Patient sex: M
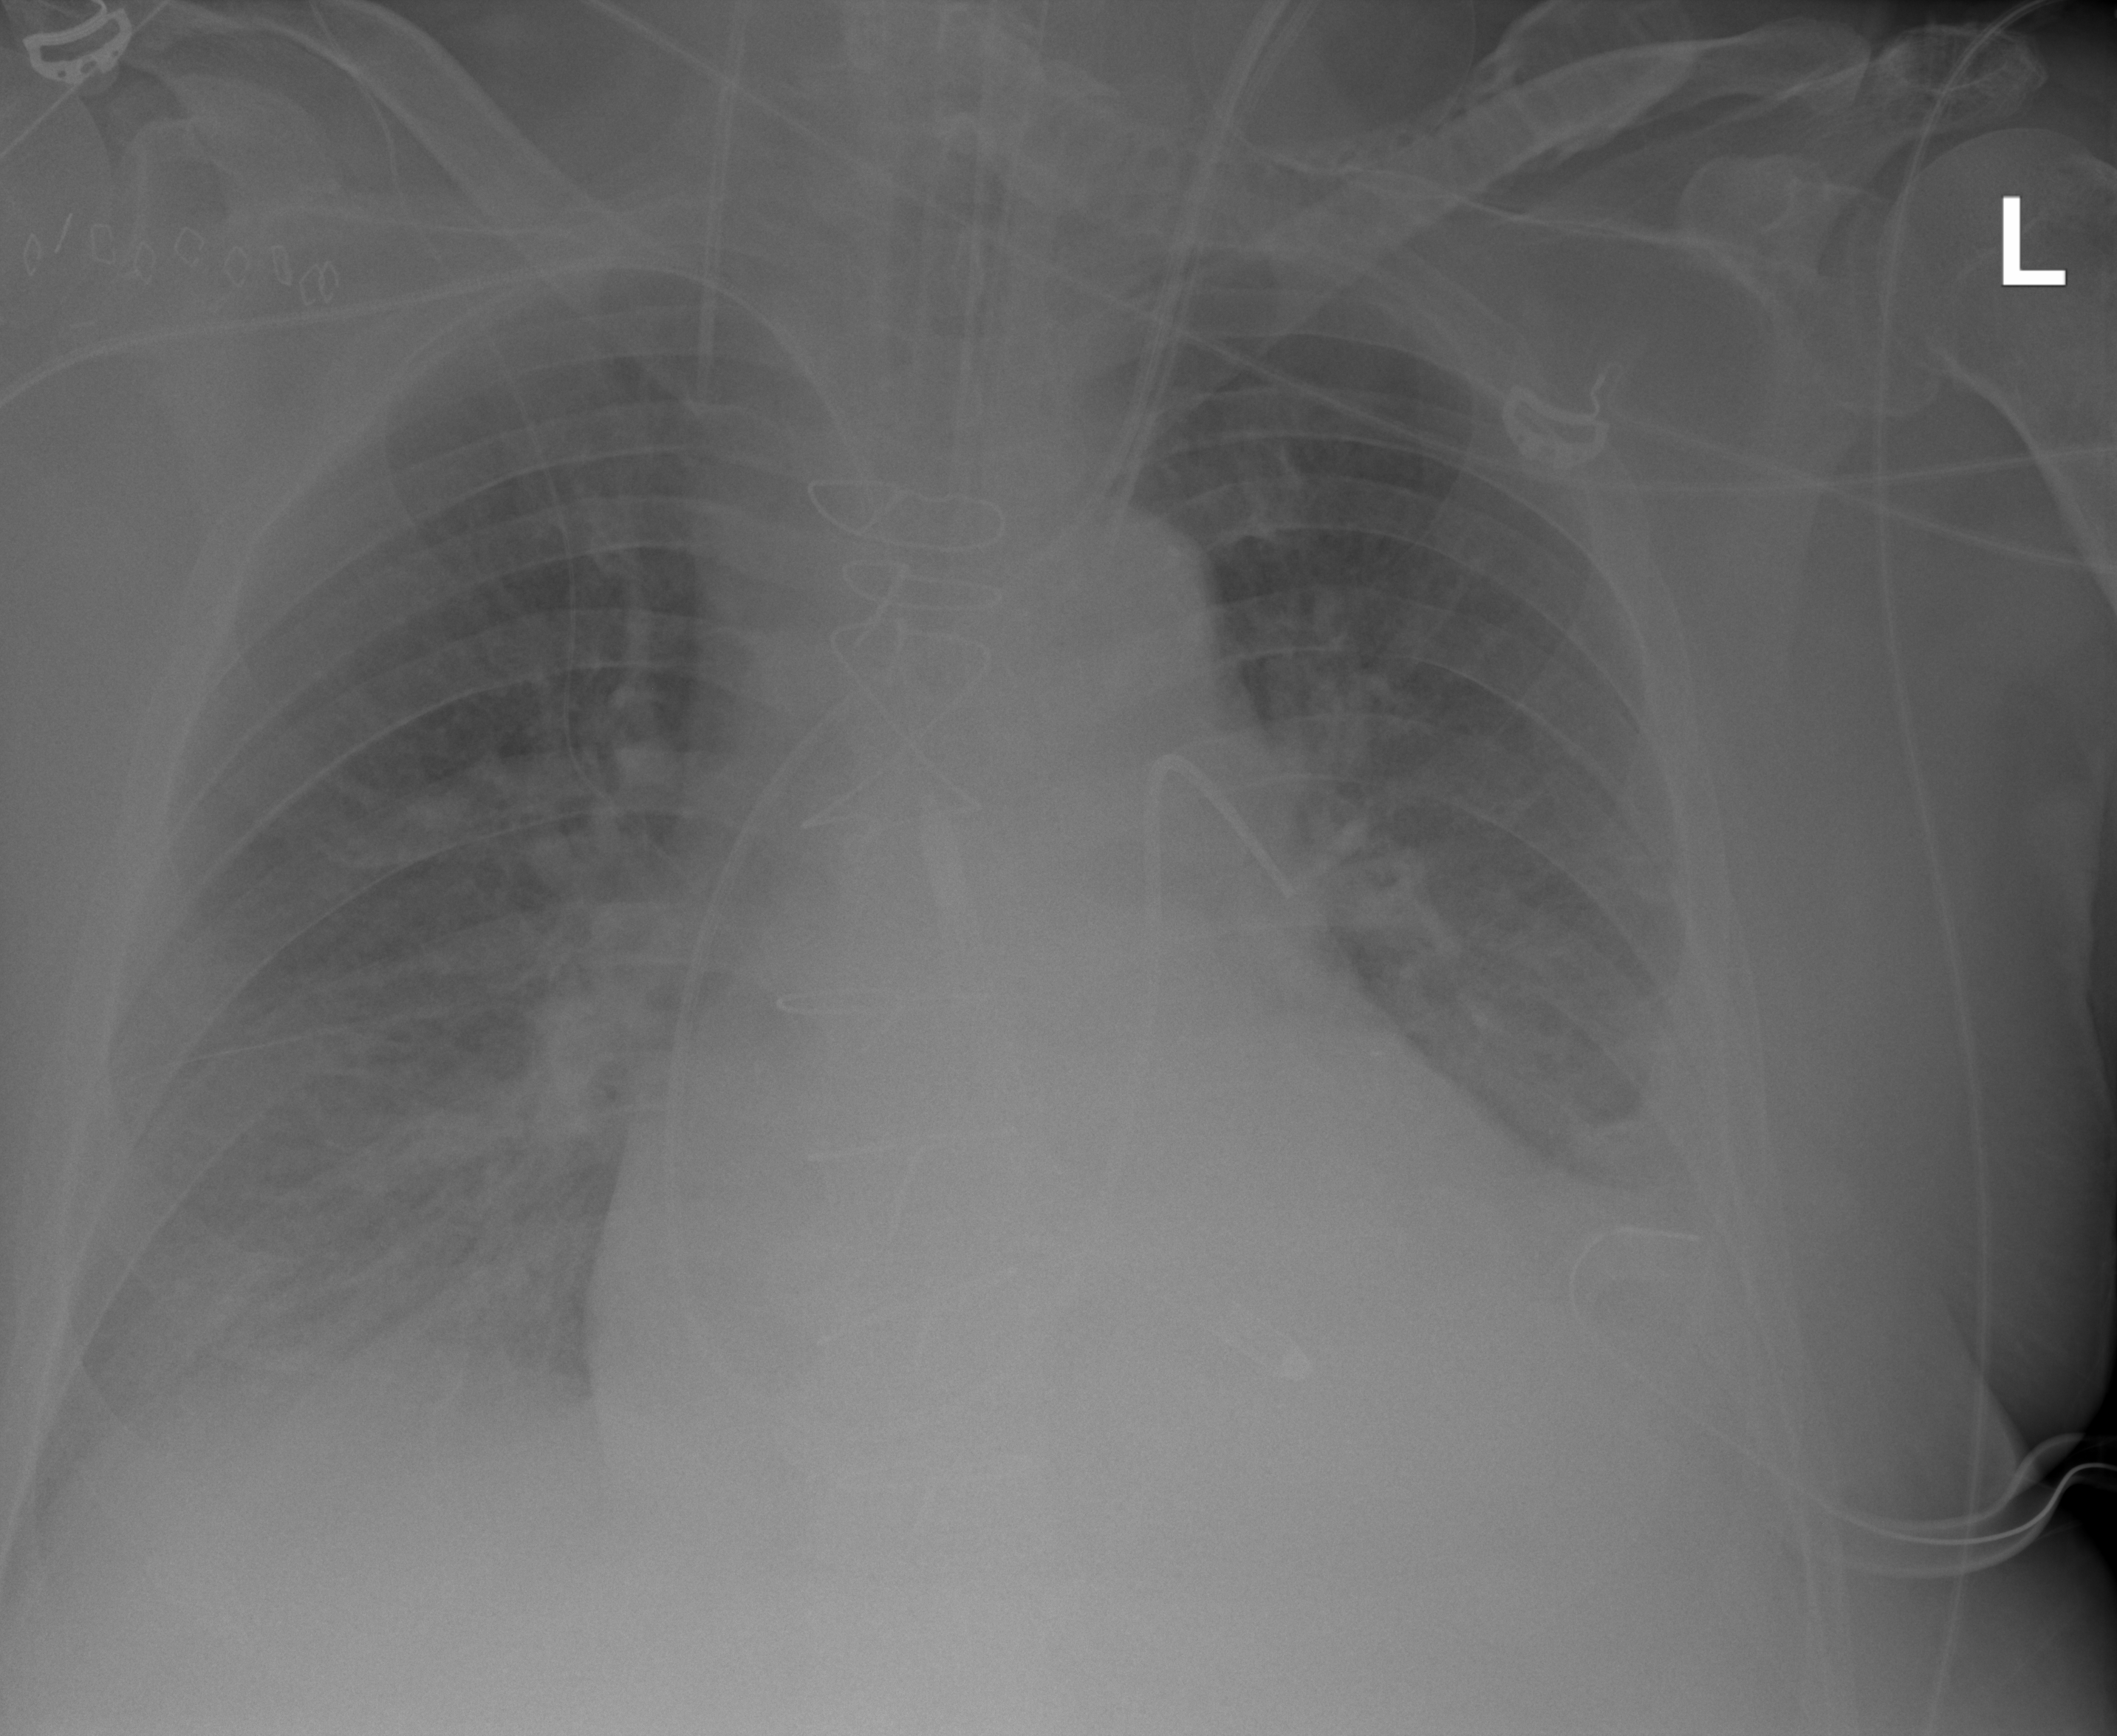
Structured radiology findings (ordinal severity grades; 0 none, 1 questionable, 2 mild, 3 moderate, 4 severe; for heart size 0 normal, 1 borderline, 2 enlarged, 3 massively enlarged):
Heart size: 3
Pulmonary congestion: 3
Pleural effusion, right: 2
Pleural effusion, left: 2
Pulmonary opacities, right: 1
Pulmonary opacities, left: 1
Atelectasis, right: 2
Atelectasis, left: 2